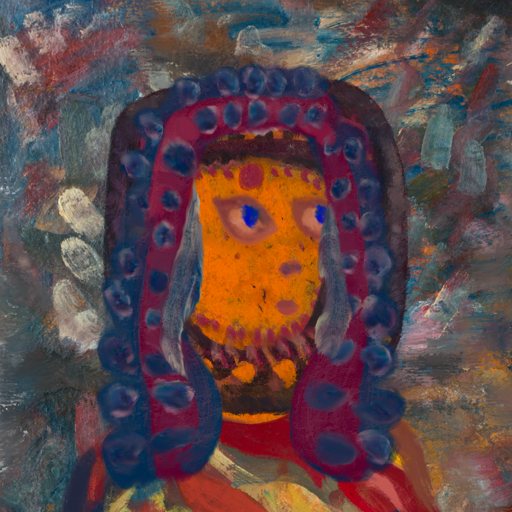
Background: Boggyland, Head And Neck Side: Doll_w_Hair, Face Side: Mother_And_Son_Mother, Bust: Mother_And_Son_Son, Hair Side: Hill_Girl, Head Accessory: Blank, Second Necklace: Blank, Necklace: Blank, Baby: Blank